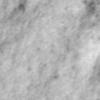
Label: no_change